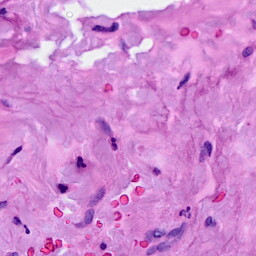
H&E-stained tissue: Breast